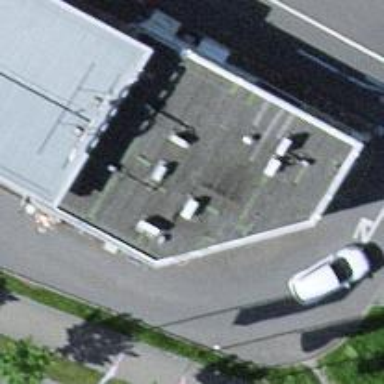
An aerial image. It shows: Convenience shop.